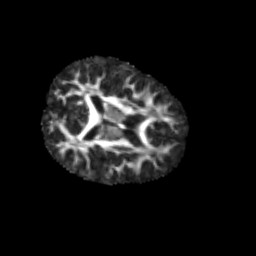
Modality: FA
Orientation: axial
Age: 7
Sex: female
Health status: healthy